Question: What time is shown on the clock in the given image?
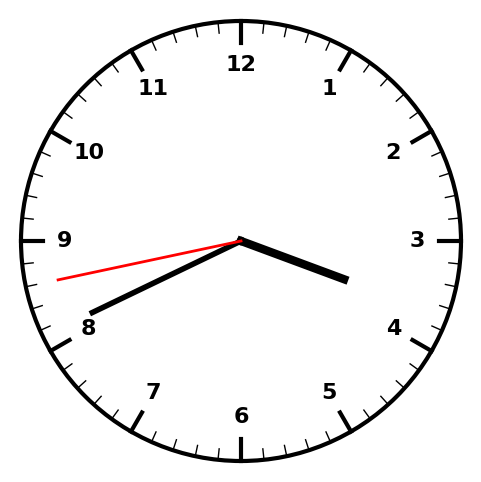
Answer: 03:40:43